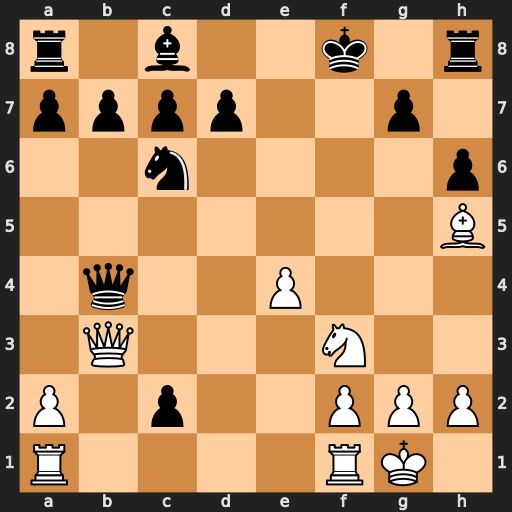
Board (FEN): r1b2k1r/pppp2p1/2n4p/7B/1q2P3/1Q3N2/P1p2PPP/R4RK1
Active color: w
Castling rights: -
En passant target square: -
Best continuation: Qf7#